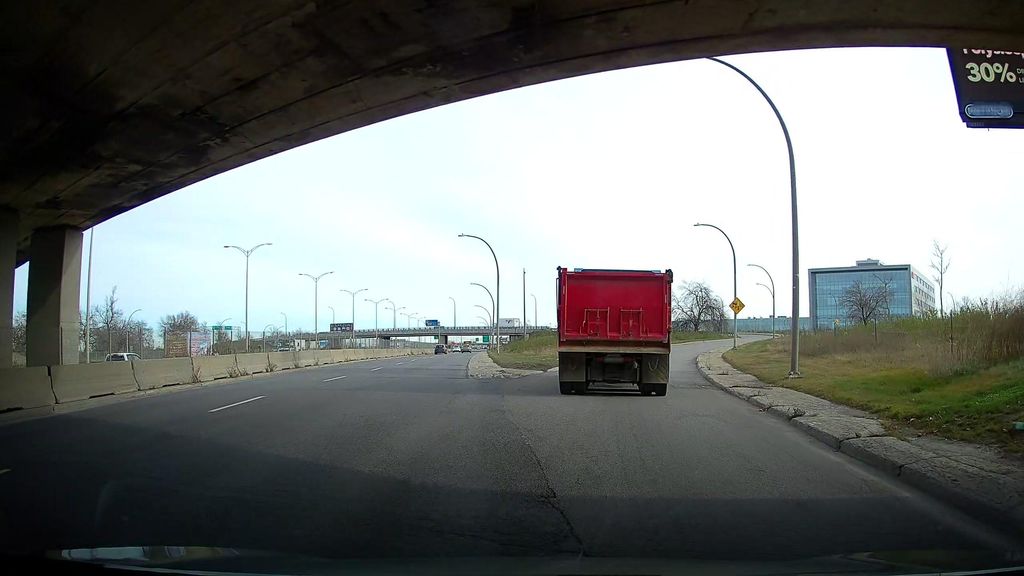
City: montreal